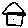
Label: house